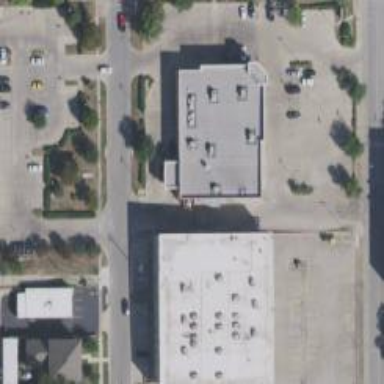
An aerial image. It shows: Pharmacy providing healthcare services.